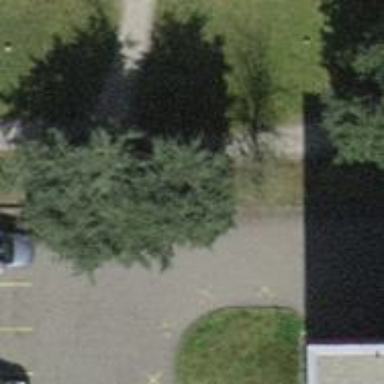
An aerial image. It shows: Footway surfaced with paving stones.